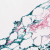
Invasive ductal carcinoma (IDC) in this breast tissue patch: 0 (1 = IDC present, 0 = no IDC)